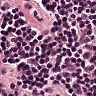
Metastatic tissue present: no